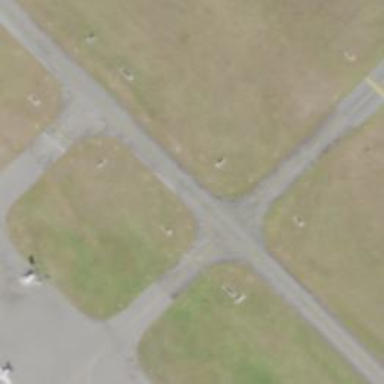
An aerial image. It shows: Image of taxiway at airport.